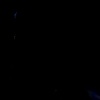
Label: space